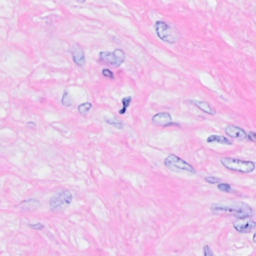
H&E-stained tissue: Breast